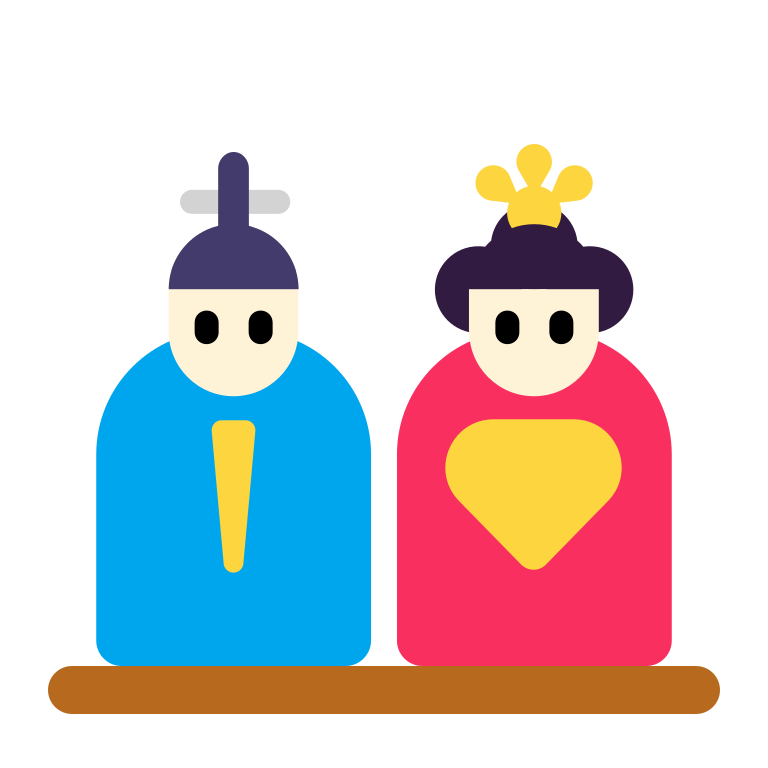
japanese dolls flat